Question: How can I link together multiple fields in Acrobat, such that the user can continue to write in the next field when the current field is full? Ideally, pasting data into one field would continue to paste into the next field(s) as well if the pasted string is too long for that field.
In this specific case the fields are for entering an IBAN number in groups of 4 digits because that is the layout used on the paper form that lies under the PDF form fields:

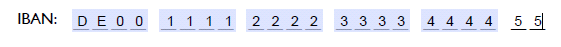
Answer: While it is not perfect, you can use the following function as a document-wide function. The only problem is that the cursor is not currectly moved to the correct field when pasting text that spans multiple fields.
Acrobat 9:
Acrobat 10:
'''
function tab_chain(prev_field_name, next_fields) {
// Move to next field if the current keystroke
// fills the field. Move to the previous field
// if the current keystroke empties the field.
// Pasted data that is too long for the current
// will be continued into the fields listed in
// the next_fields array.
var rest, prev, next, i;
event.change = event.change.toUpperCase();
rest = event.changeEx.toUpperCase();
var merged = AFMergeChange(event);
//console.println("Name: '" + event.target.name + "'");
//console.println("Merged: '" + merged + "'");
if (merged.length === event.target.charLimit) {
//console.println("Limit: " + event.target.charLimit);
i = 0;
prev = event.target;
next = getField(next_fields[i++]);
rest = rest.substr(event.change.length);
while (next !== null && rest.length > 0) {
//console.println("Rest: " + rest);
merged = rest.substr(0, next.charLimit);
rest = rest.substr(merged.length);
next.value = merged;
prev = next;
next = getField(next_fields[i++]);
}
// Update focus if previous pasted field is full.
if (next !== null && merged.length === prev.charLimit) {
next.setFocus();
}
}
else if (merged.length === 0) {
getField(prev_field_name).setFocus();
}
}
'''
Then, call this function as a custom keystroke script under . As the first parameter you pass the previous field in the chain (or the field itself if it is the first). As the second parameter you pass a list of the following fields in the chain. For example if your fields are called IBAN1, IBAN2, ..., IBAN6:
Script for IBAN1: 'tab_chain("IBAN1", ["IBAN2", "IBAN3", "IBAN4", "IBAN5", "IBAN6"]);'
Script for IBAN2: 'tab_chain("IBAN1", ["IBAN3", "IBAN4", "IBAN5", "IBAN6"]);'
Script for IBAN3: 'tab_chain("IBAN2", ["IBAN4", "IBAN5", "IBAN6"]);'
etc.